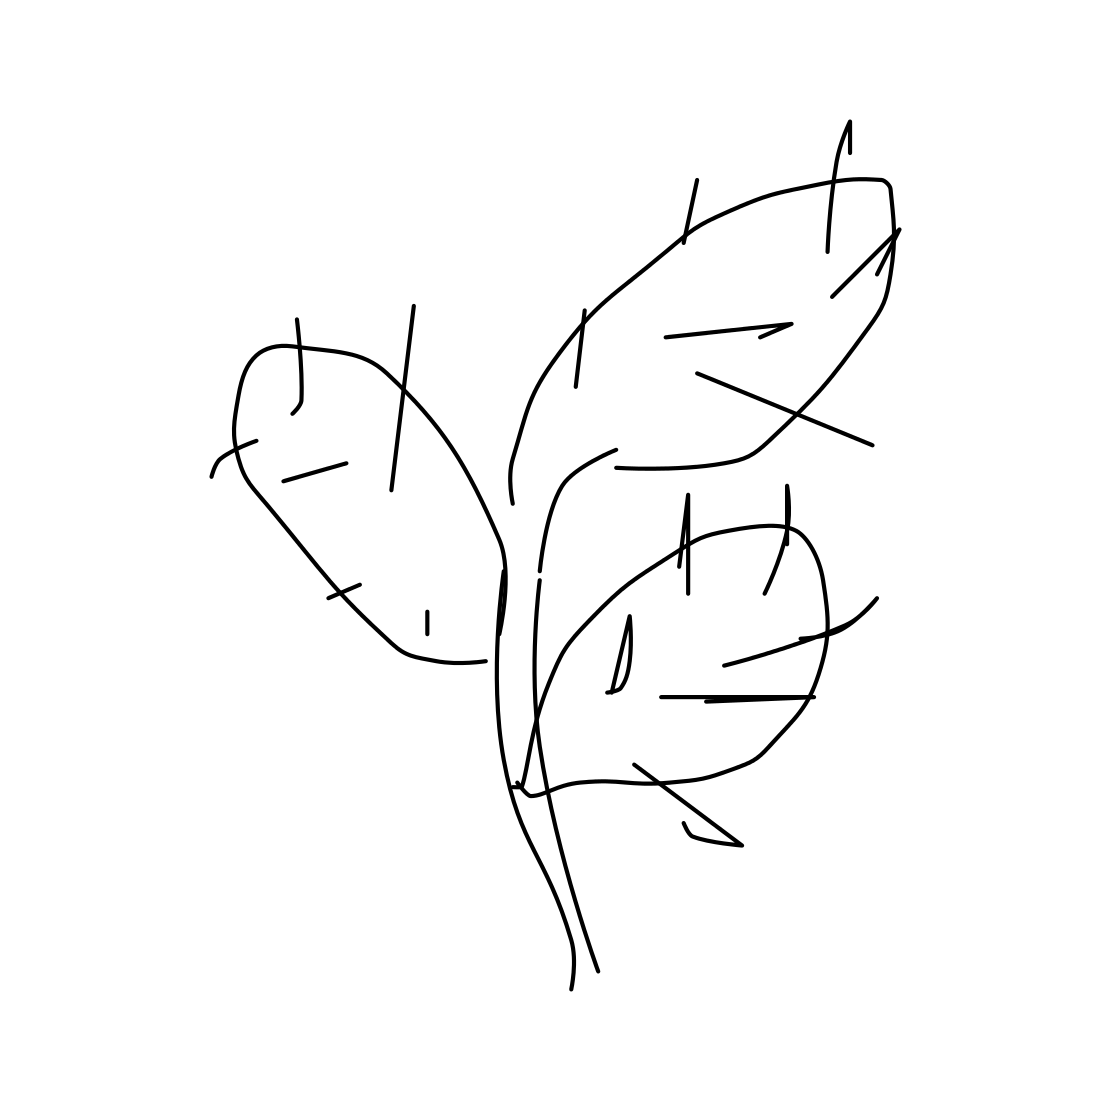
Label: cactus